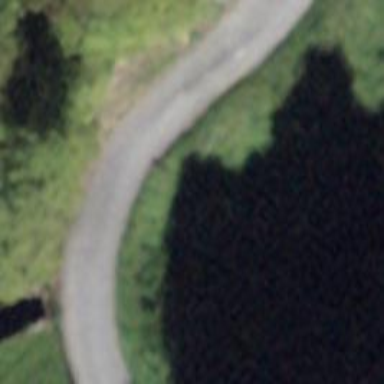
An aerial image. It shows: Culvert tunnel.